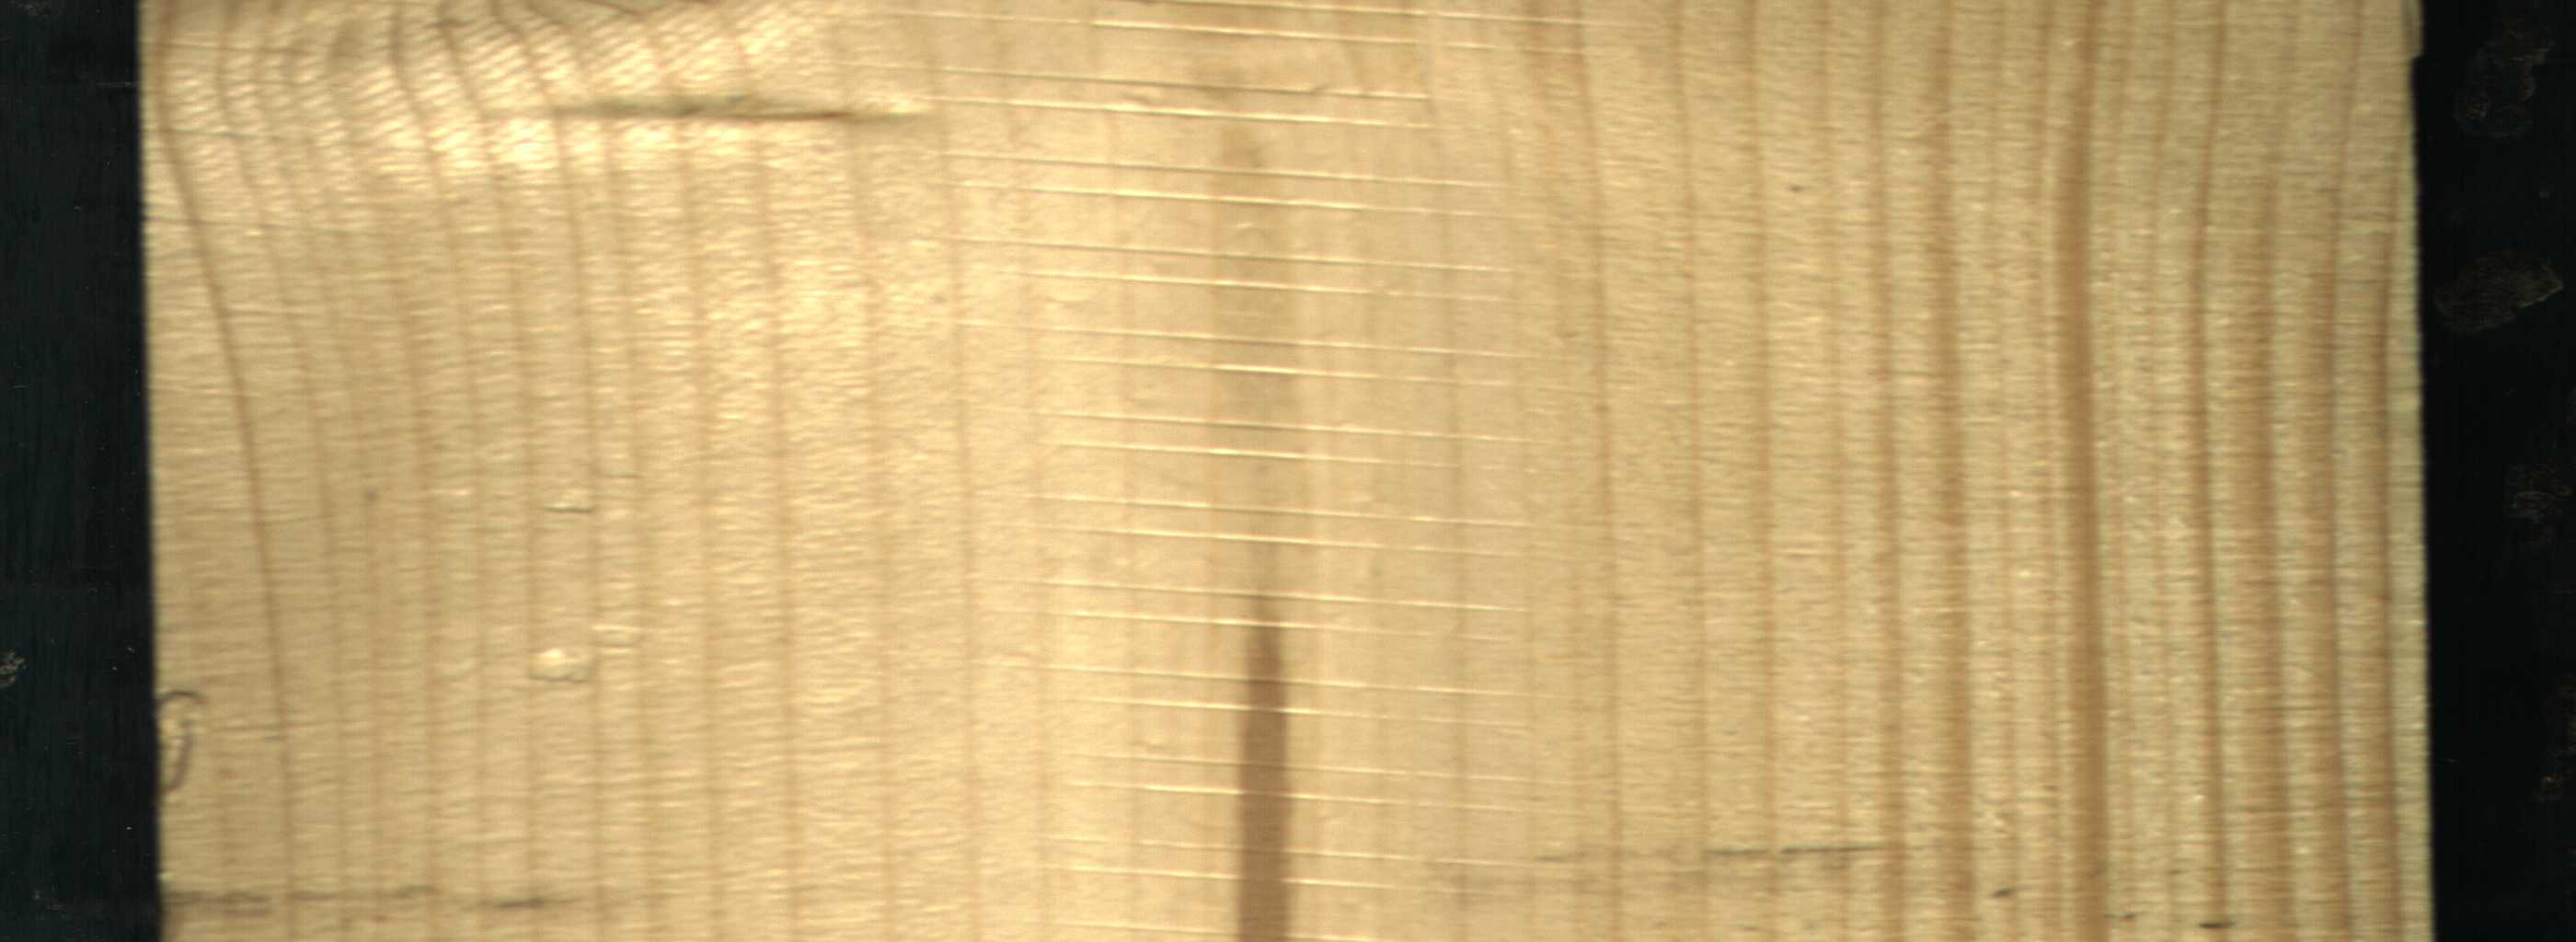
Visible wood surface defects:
Marrow